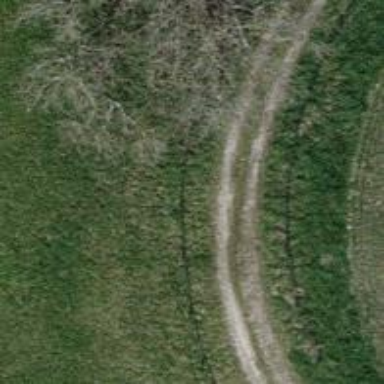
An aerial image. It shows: Track with fine gravel surface of grade2 quality.